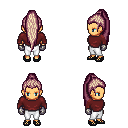
a pixel art fantasy rpg character, female body template, human, tanned skin, maroon long-sleeve shirt, white pants, white blonde extra-long topknot hairstyle, metal gloves, ghillies, four views (front, back, left, right), 2x2 character sprite sheet, small pixel art, hard edges, no anti-aliasing